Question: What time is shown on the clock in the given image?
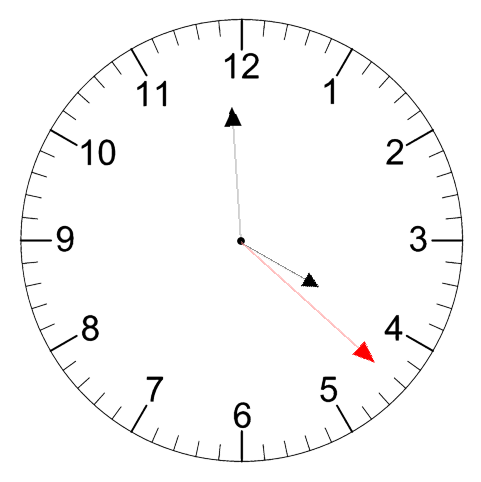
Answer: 03:59:22